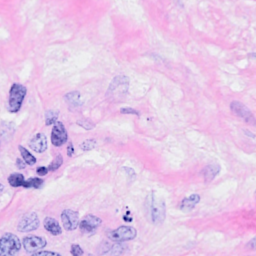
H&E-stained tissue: Breast